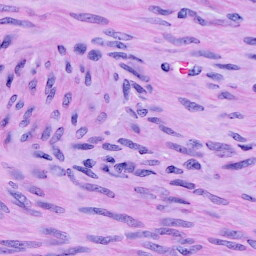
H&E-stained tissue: Cervix